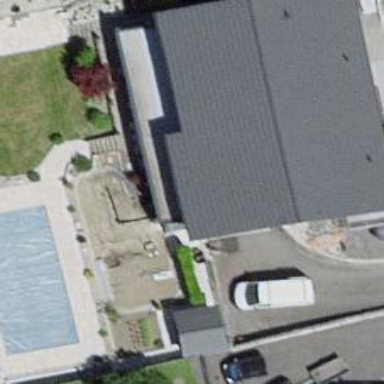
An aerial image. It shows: Building.